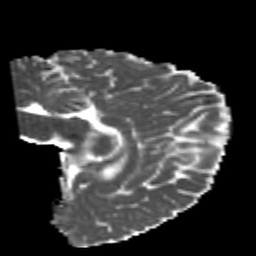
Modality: MD
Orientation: sagittal
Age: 19
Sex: male
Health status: healthy
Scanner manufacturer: philips
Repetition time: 7.385 s
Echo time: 0.08599 s